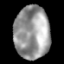
Tissue: lung
Cell type: Fibroblasts
Senescence score: 0.5575
Nuclear area (px): 1833
Mean DAPI intensity: 153.557